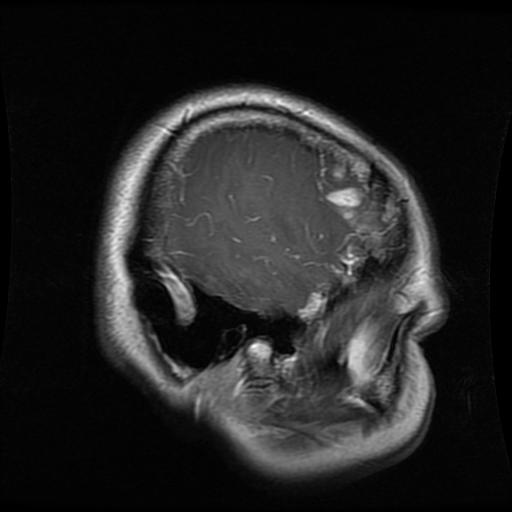
Label: glioma